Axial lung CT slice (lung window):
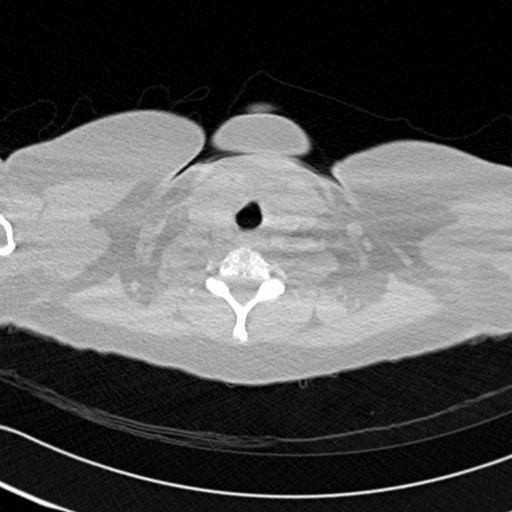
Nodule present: no